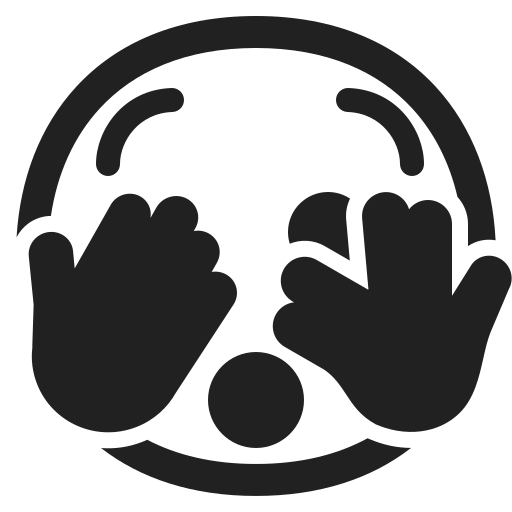
face with peeking eye high contrast